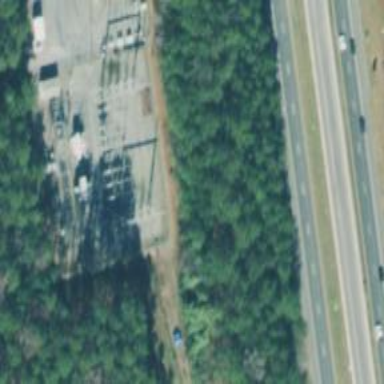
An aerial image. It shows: Distribution level power substation surrounded by fence.